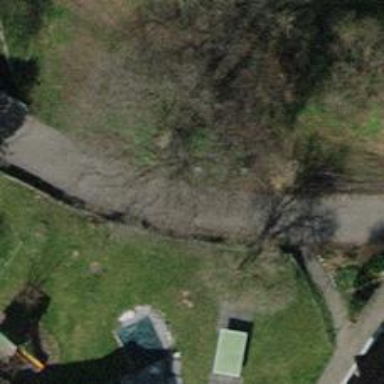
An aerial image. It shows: Red bench.